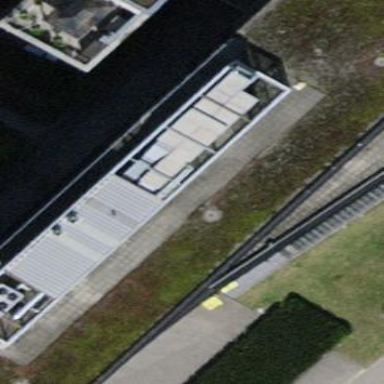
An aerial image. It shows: Commercial building.